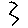
Label: zigzag